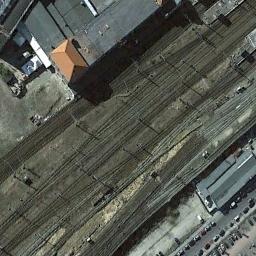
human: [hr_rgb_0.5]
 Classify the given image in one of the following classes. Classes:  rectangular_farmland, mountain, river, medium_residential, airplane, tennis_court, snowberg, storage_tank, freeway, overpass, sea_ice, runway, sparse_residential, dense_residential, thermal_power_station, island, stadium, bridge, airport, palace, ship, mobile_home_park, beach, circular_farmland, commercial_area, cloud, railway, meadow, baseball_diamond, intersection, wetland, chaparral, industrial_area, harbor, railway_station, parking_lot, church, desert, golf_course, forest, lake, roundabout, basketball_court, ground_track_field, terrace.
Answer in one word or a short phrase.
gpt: railway